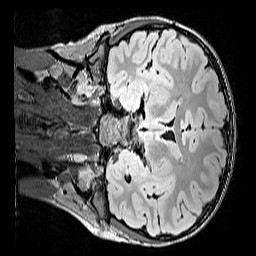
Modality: FLAIR
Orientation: coronal
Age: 10
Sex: male
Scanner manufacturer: siemens
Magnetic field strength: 3 T
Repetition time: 5 s
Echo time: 0.388 s